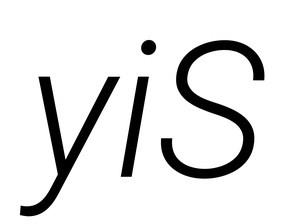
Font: Roboto-Italic_Light_Italic